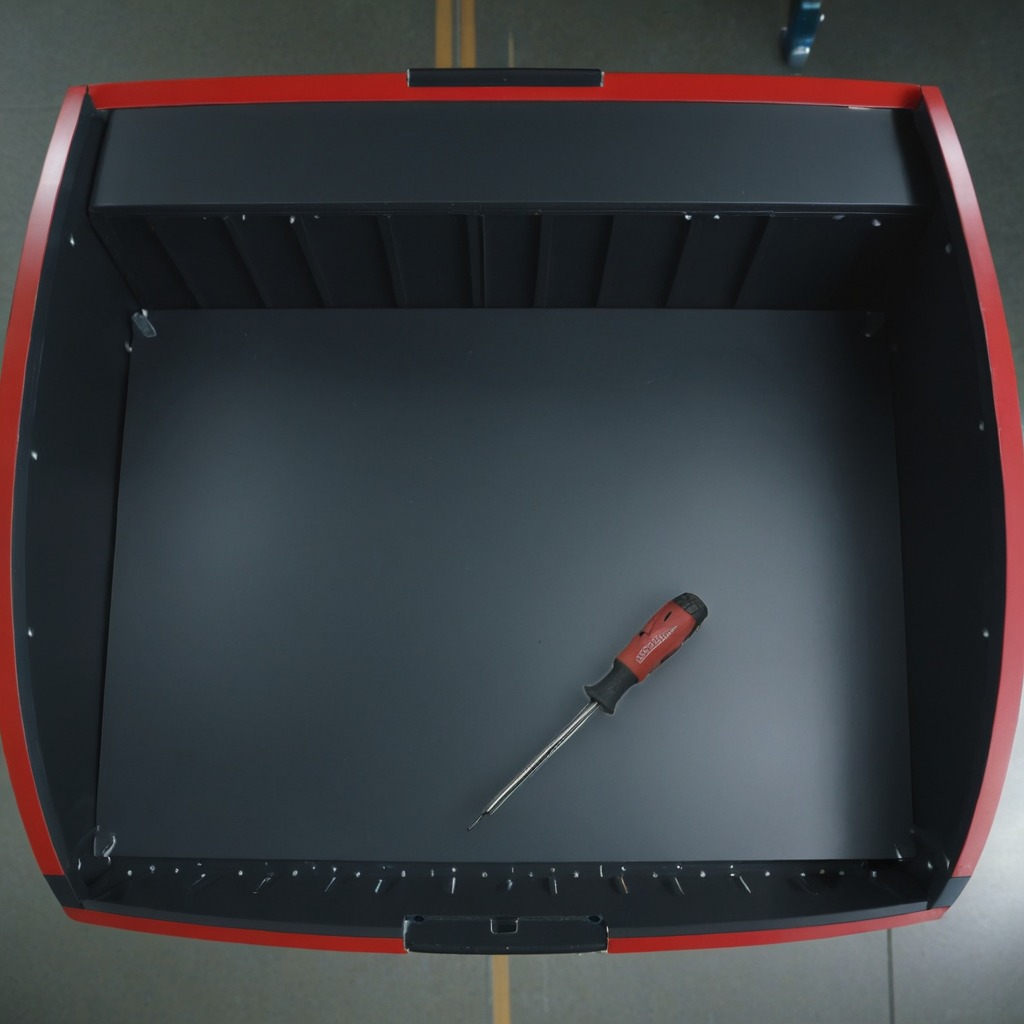
A screwdriver lies on a toolbox surface in an airplane hangar workshop.